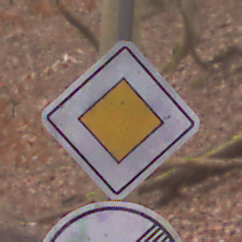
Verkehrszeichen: Vorfahrtsstrasse
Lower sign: EndeUeberholverbot
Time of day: Midday
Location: Outdoor (Nature)
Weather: Overcast
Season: Autumn
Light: Natural